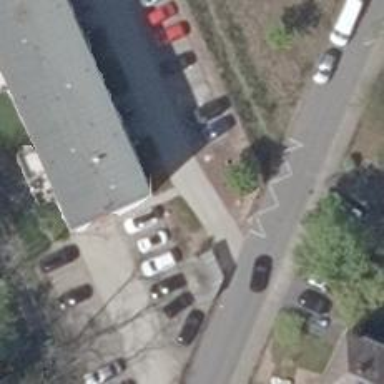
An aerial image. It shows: Concrete driveway designated as service road.